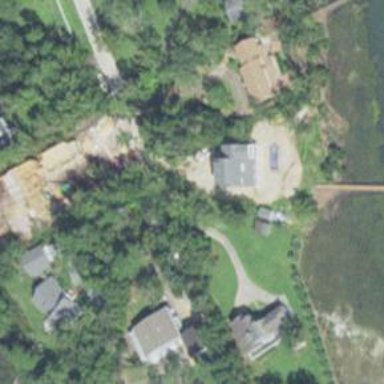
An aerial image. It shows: Driveway.